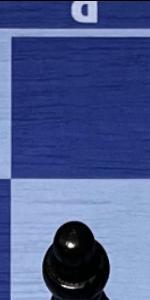
Label: Empty